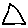
Label: triangle